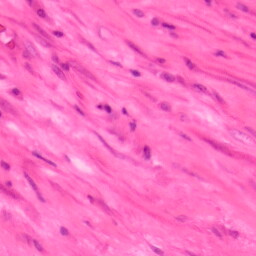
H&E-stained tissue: Colon